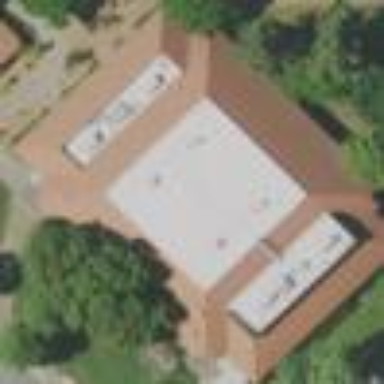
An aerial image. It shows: Sports center building.